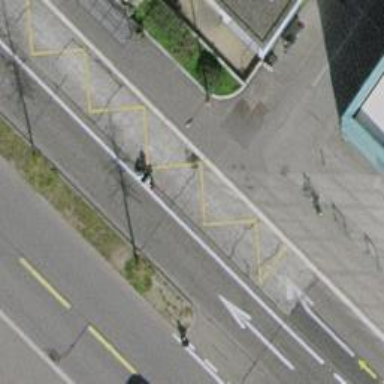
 there is bus lane and shared bus and cycle lane."